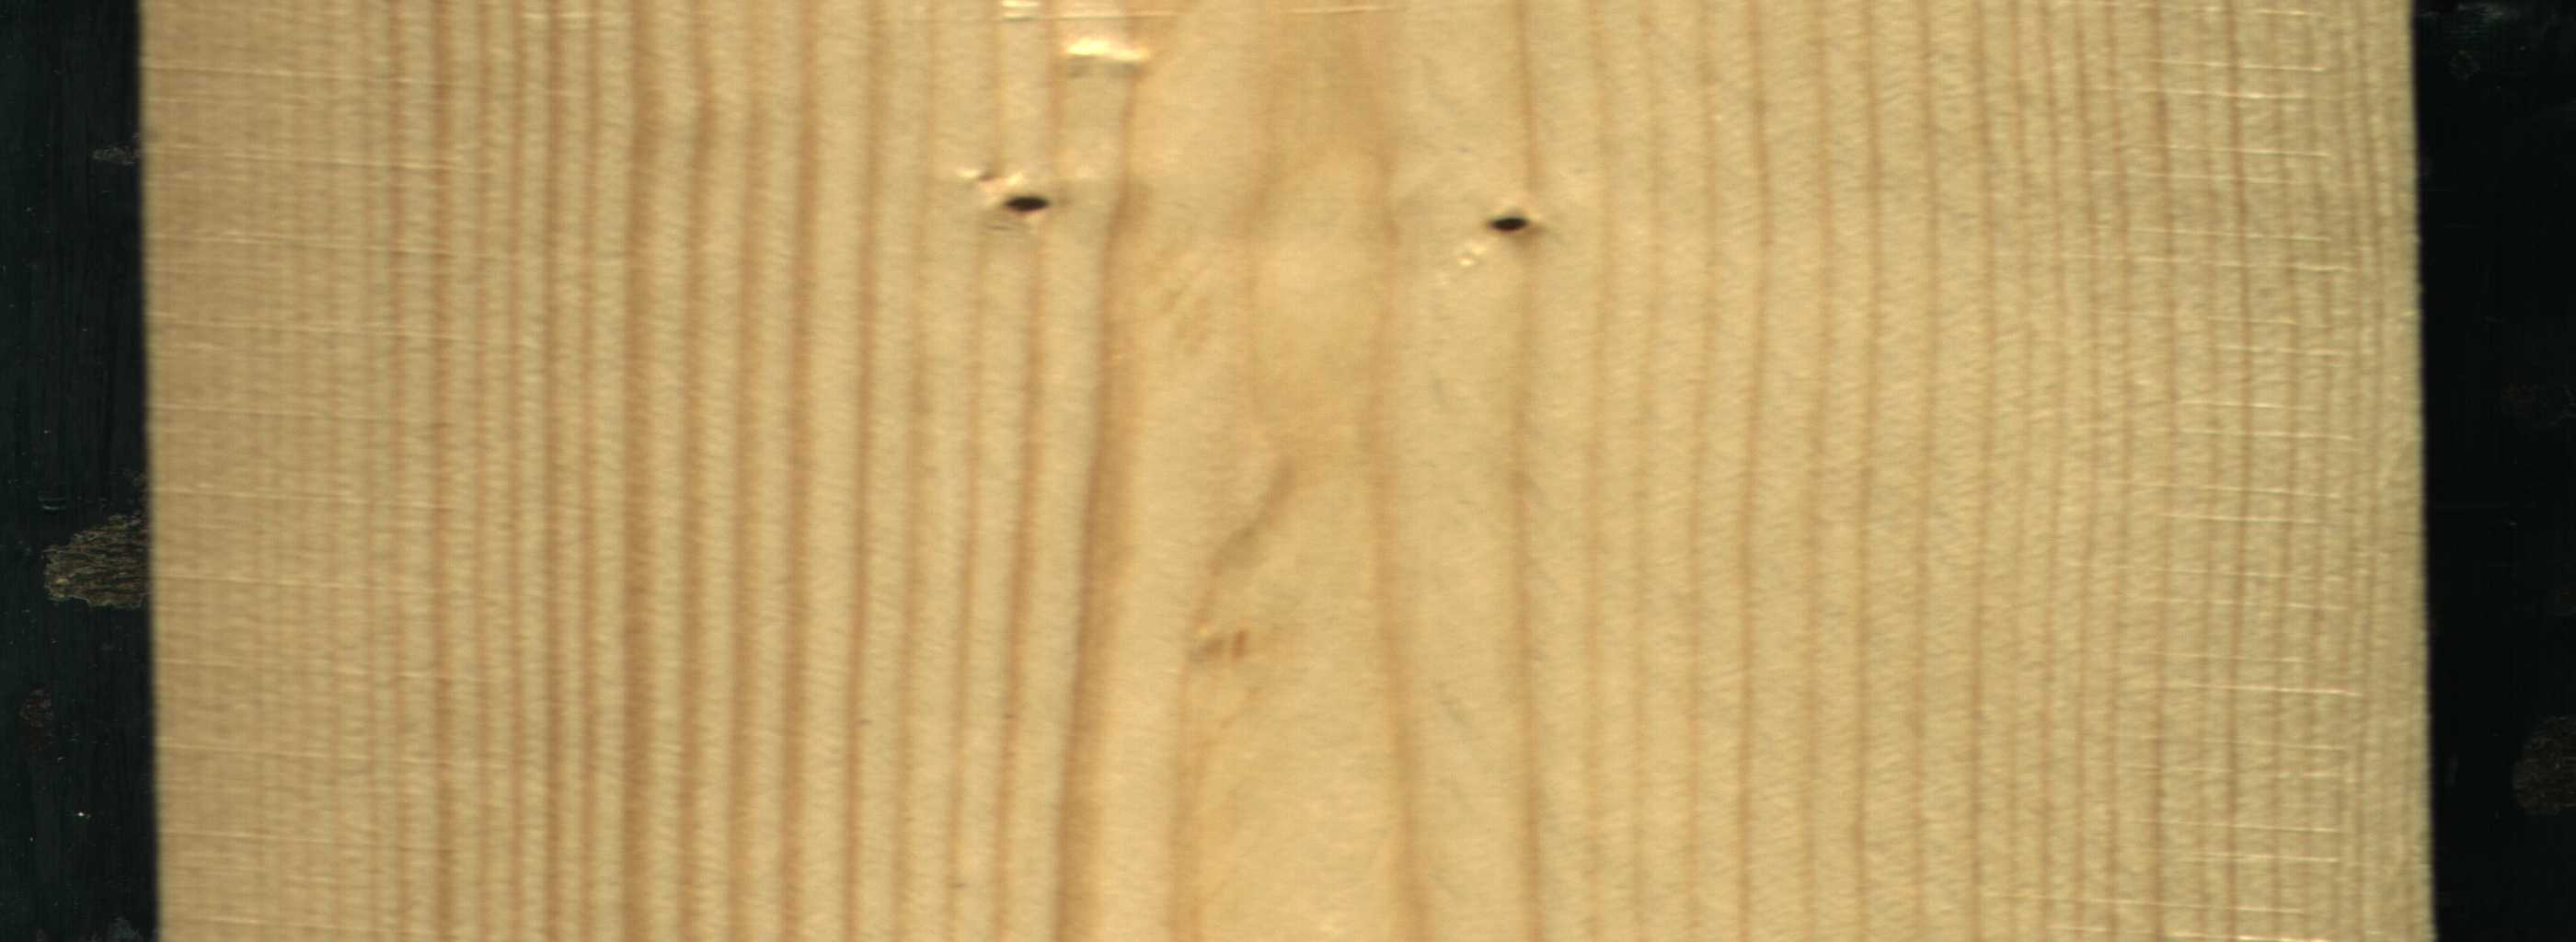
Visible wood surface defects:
Dead_Knot
Dead_Knot